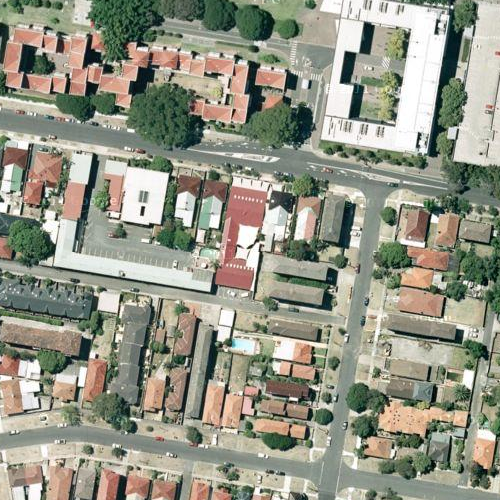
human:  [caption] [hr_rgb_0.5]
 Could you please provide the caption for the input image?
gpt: This is a residential area with houses arranged neatly while many plants on the roadside .

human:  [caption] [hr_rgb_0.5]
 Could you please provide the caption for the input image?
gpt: A residential area with houses arranged neatly and some roads go through this area .

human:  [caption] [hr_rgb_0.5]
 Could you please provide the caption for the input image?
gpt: Many houses arranged neatly and divided by some roads .

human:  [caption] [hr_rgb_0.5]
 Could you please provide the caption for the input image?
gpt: There are lots of houses densely arranged in the residential area .

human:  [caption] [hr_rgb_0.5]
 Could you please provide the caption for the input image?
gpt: A residential area with many houses arranged neatly and divided by some roads .